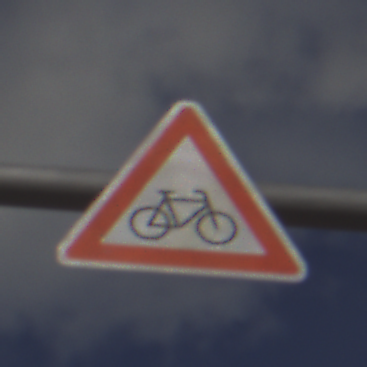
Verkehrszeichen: RadverkehrLinks
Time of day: MorningAfternoon
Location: Outdoor (Urban)
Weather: PartlyCloudy
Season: NotSpecified
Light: Natural